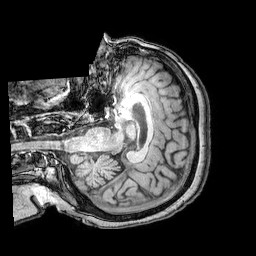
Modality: T1w
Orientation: axial
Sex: female
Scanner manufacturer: philips
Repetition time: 0.008141 s
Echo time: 0.00375 s